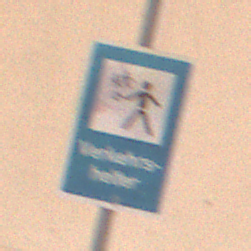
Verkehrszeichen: Verkehrshelfer
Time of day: Midday
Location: Outdoor (Urban)
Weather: PartlyCloudy
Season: NotSpecified
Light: Natural